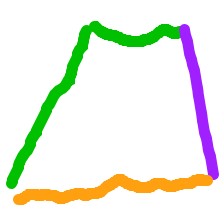
Shape: trapezoid